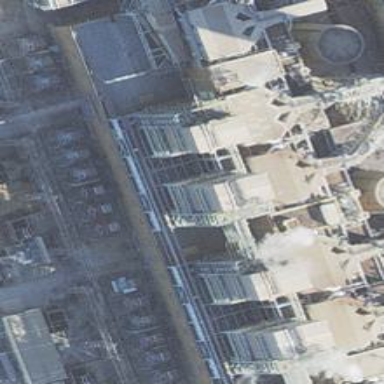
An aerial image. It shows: Generator powered by steam turbine.